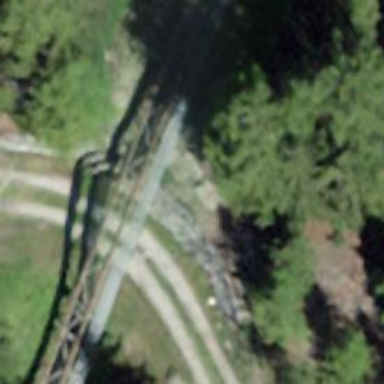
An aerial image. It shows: Funicular railway bridge.